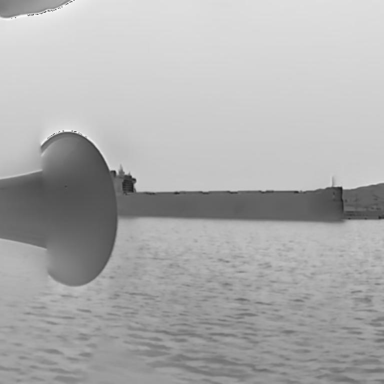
There is a fishing_boat in the infrared image.